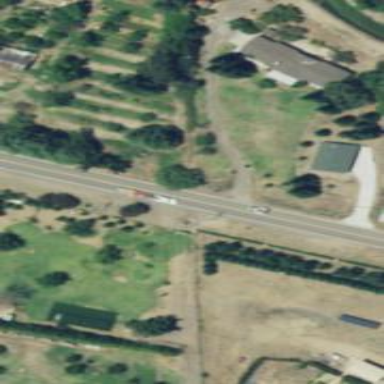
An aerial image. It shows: Driveway.